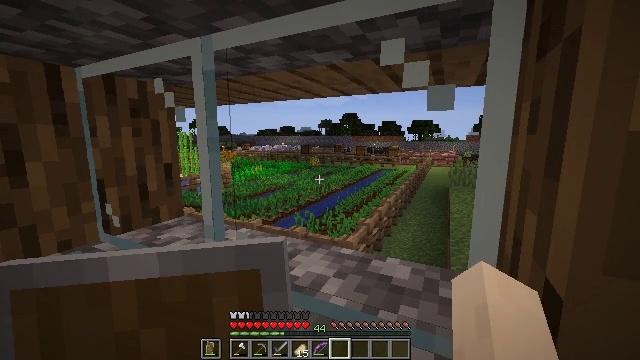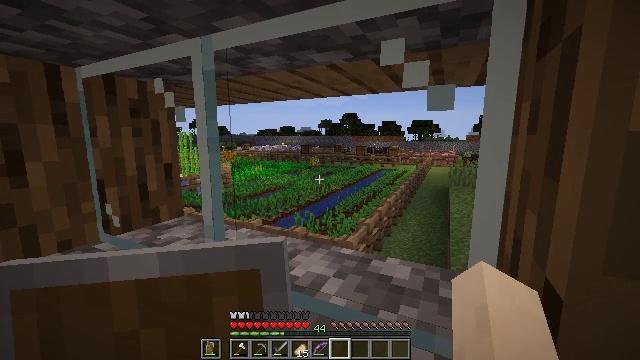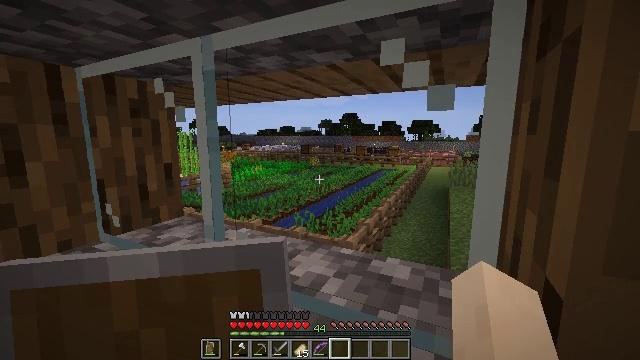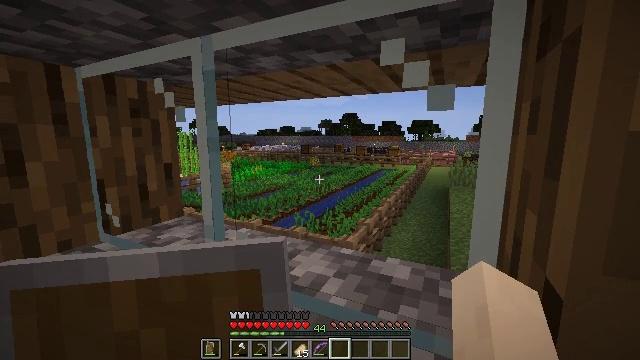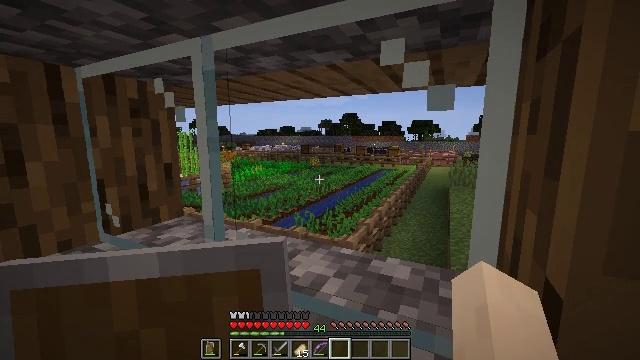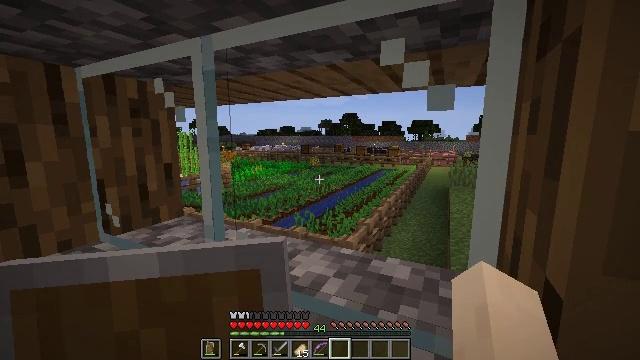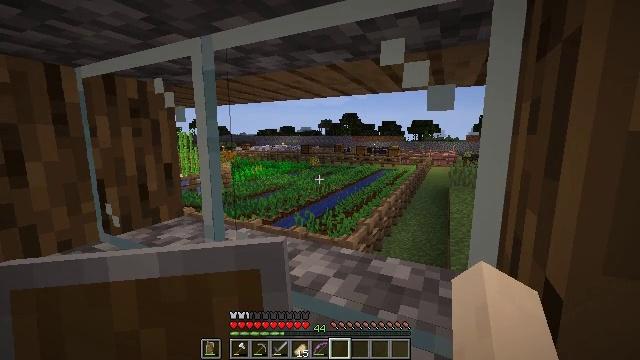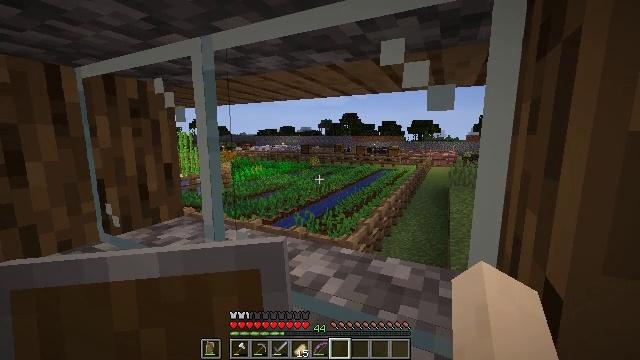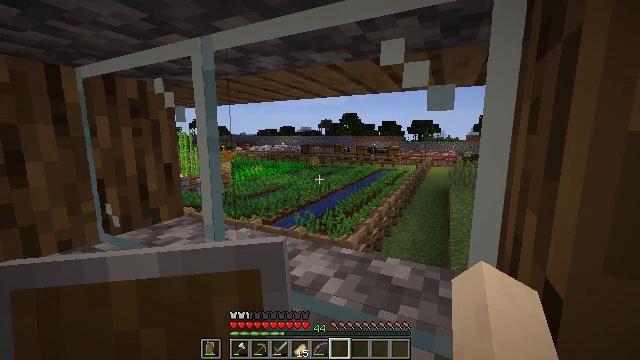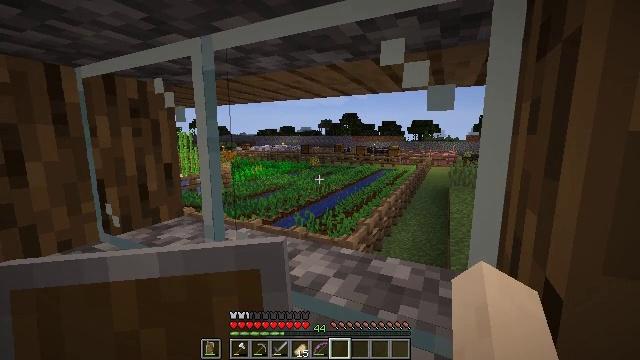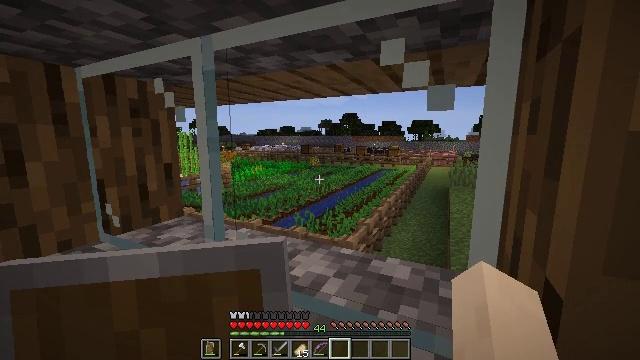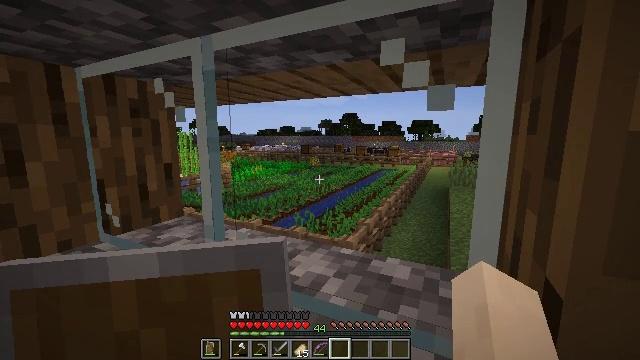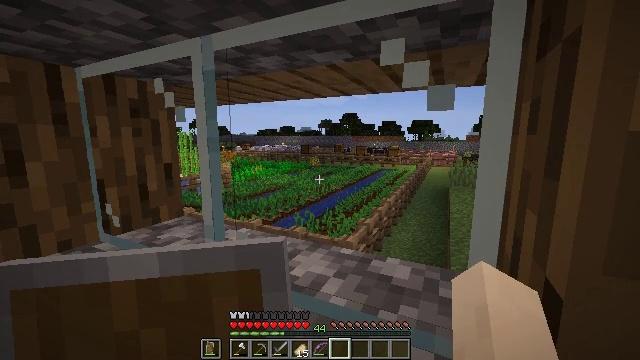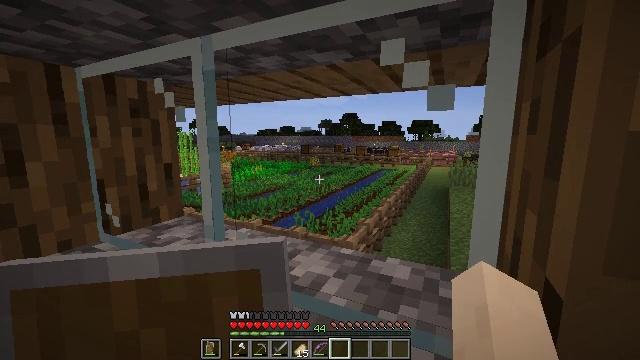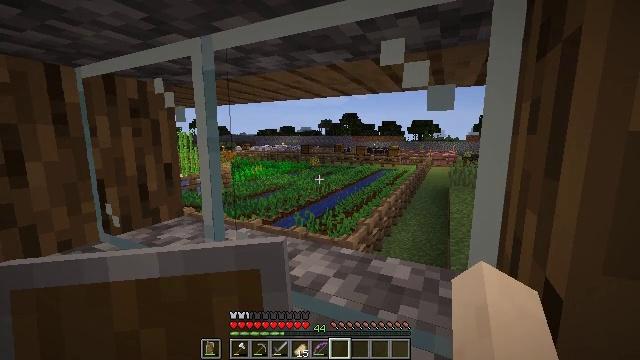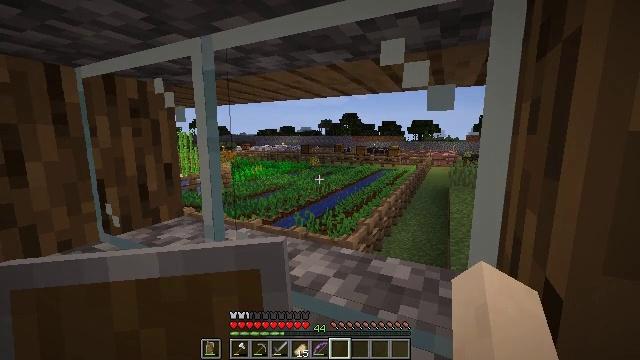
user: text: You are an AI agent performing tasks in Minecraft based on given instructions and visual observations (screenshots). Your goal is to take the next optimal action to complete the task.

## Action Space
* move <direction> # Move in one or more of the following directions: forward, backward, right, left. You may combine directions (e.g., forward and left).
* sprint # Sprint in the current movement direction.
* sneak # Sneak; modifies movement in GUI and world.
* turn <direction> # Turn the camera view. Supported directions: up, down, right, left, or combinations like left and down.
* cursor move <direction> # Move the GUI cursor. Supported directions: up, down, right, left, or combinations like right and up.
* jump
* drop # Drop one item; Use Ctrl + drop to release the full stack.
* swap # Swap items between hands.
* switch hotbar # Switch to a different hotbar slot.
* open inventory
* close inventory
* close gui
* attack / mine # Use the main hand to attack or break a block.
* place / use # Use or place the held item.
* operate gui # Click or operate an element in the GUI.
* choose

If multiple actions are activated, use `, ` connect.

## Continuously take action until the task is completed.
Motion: motion action
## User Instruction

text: Collect the spawner block.
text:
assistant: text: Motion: no_op
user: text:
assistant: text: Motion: no_op
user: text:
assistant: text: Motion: no_op
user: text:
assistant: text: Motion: no_op
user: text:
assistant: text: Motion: no_op
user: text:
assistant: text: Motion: no_op
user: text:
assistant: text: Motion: no_op
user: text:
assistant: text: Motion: no_op
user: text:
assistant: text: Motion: no_op
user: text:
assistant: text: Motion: no_op
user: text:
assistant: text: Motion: no_op
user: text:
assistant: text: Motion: no_op
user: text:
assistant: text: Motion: no_op
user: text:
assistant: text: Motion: no_op
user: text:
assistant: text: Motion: no_op
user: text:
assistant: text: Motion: no_op
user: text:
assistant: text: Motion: no_op
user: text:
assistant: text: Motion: no_op
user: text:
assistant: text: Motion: no_op
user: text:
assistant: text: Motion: no_op
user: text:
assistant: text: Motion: no_op
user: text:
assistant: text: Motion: no_op
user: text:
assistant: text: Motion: no_op
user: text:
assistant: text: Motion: no_op
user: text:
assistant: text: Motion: turn down
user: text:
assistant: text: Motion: no_op
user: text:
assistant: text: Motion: no_op
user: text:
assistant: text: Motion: no_op
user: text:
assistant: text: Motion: no_op
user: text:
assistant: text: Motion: no_op